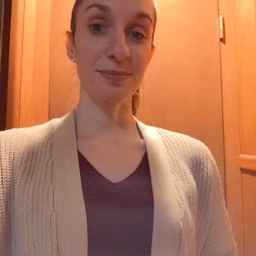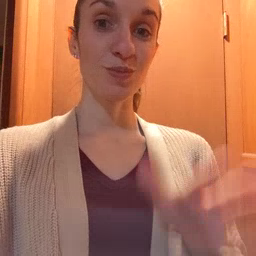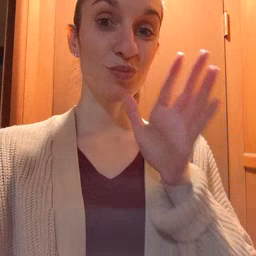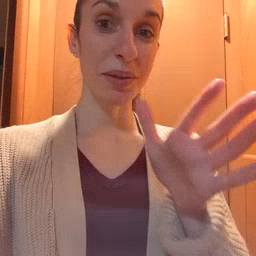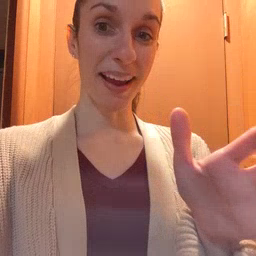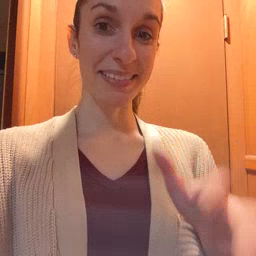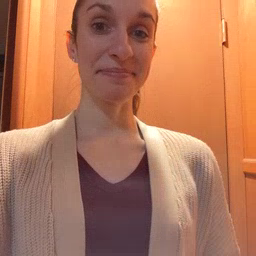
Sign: grandma